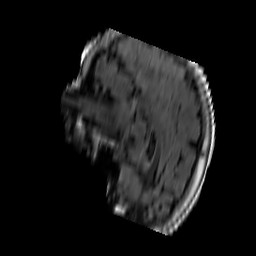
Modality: FLAIR
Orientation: sagittal
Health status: ill
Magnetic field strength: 3 T